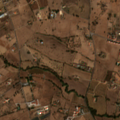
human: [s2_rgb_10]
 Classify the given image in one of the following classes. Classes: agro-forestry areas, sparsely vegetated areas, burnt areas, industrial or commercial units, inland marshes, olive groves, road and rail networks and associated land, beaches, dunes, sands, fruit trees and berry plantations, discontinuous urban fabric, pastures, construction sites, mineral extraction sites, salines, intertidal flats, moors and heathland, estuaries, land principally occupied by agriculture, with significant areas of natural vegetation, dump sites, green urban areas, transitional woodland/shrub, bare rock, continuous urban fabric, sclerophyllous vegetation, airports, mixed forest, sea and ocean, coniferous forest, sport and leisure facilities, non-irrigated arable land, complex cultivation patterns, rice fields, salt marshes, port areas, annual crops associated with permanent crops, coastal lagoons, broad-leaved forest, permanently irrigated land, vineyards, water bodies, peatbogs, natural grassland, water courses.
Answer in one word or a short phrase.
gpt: non-irrigated arable land, annual crops associated with permanent crops, complex cultivation patterns